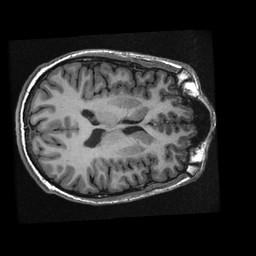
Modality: T1w
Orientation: axial
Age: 27
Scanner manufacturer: ge
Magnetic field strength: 3 T
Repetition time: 0.008264 s
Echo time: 0.003096 s